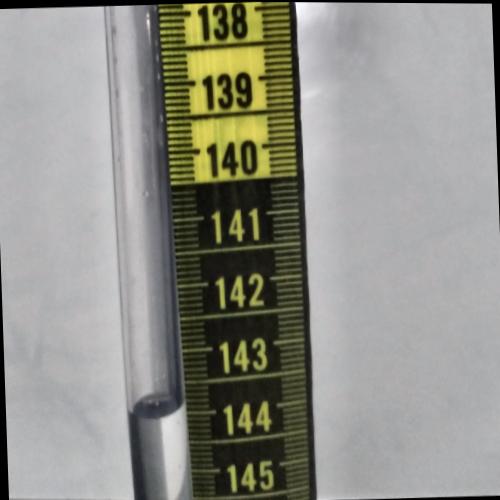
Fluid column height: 143.9 cm